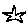
Label: star